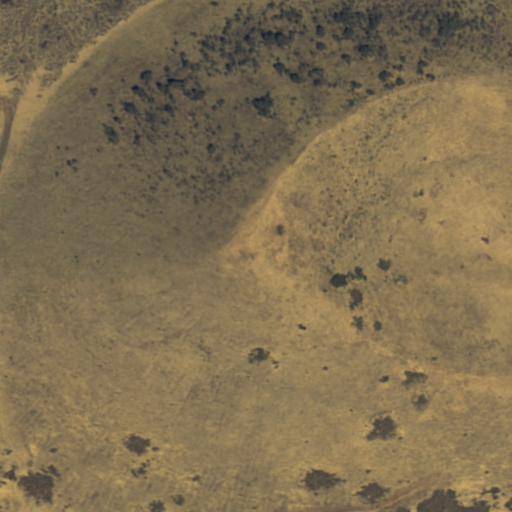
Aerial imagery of mountain in Hawaii named Huikau containing only unknown